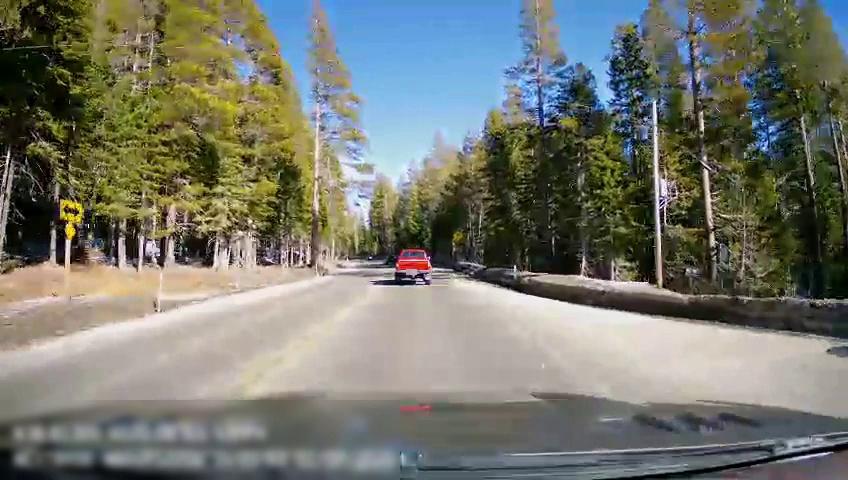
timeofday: Day
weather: Sunny
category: Drivable Space
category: Vehicles | Car
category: Vehicles | Truck
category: Lanes | Opposite Lane
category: Lanes | Current Lane
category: Traffic | Signs
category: Traffic | Signs
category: Traffic | Signs